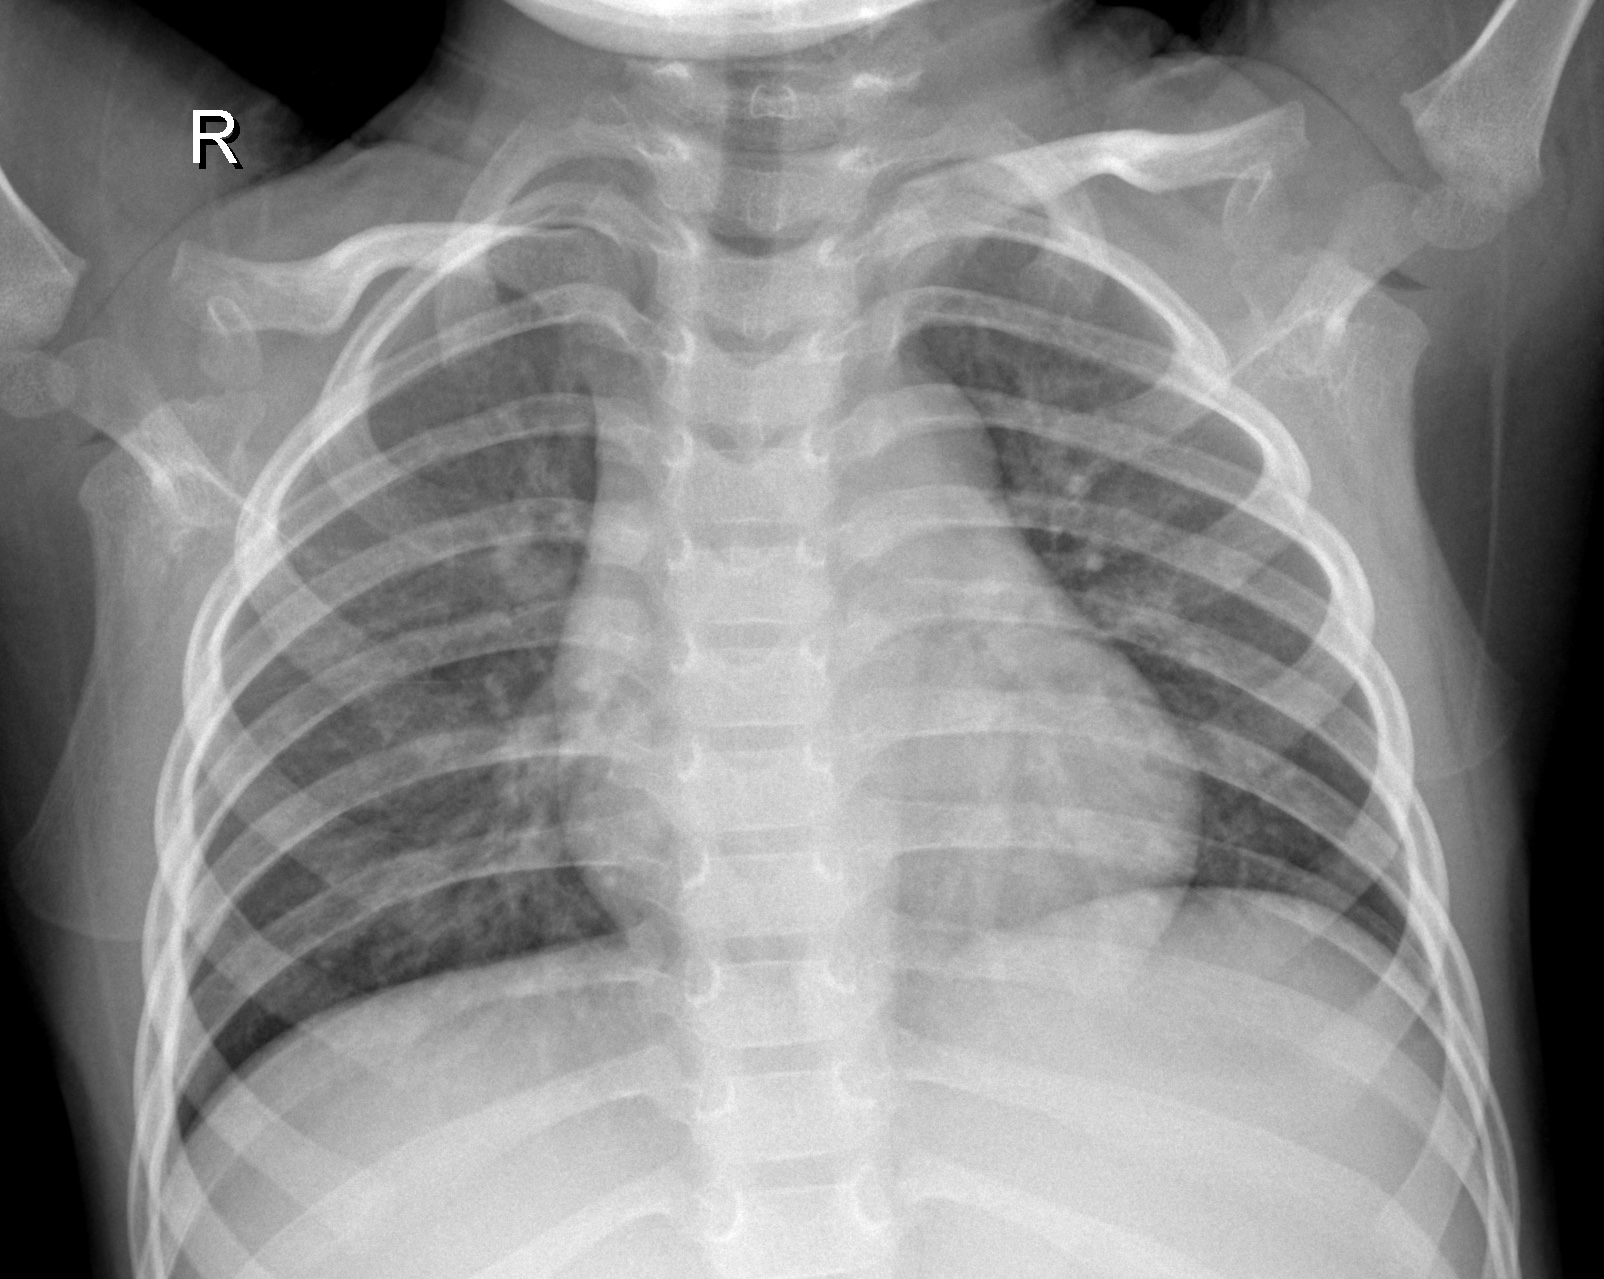
Diagnosis: NORMAL